You are looking at the short-time Fourier spectrogram of a bearing's acceleration signal. What is the most likely bearing condition (normal, inner_race, outer_race, ball)?
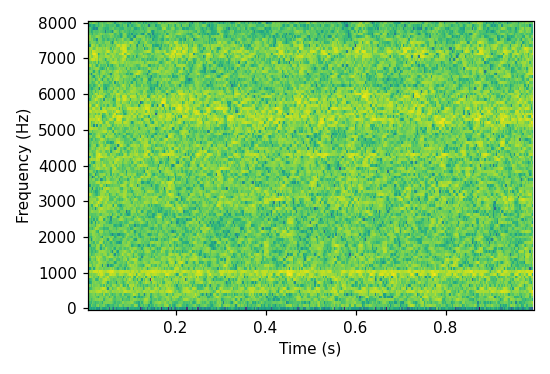
Answer: normal